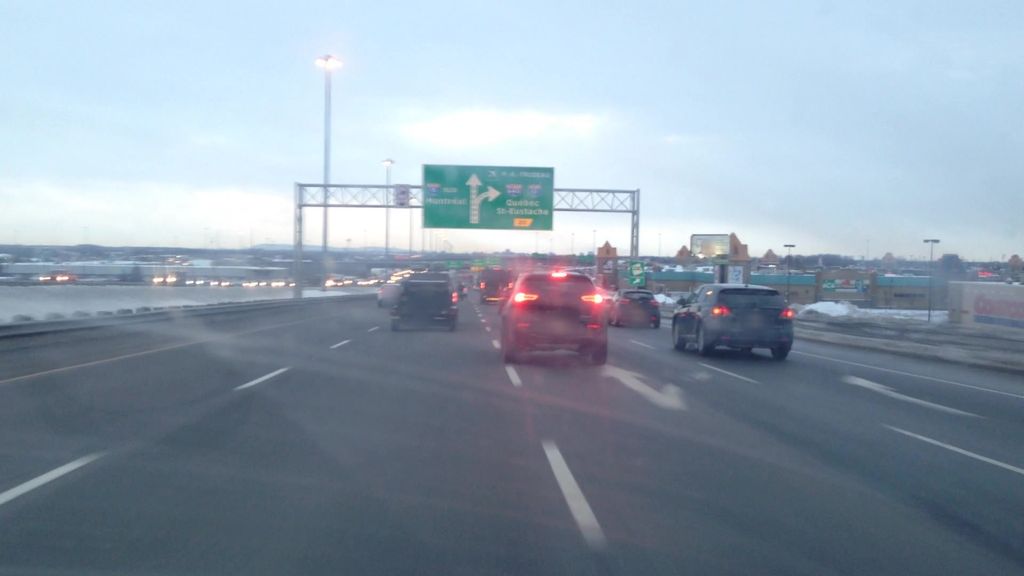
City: montreal